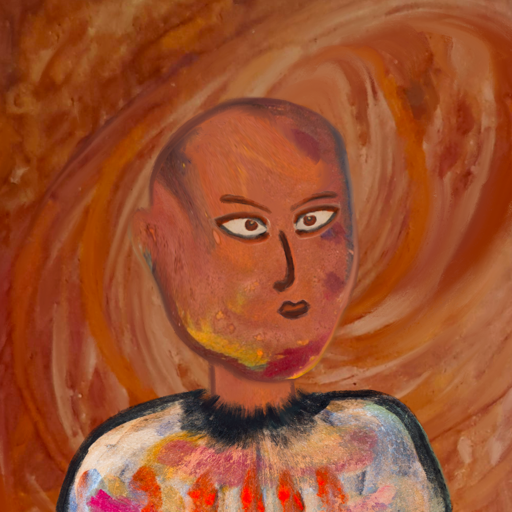
Background: Pious_Lady, Head And Neck Side: Mother_And_Son_Son, Face Side: Roy_Bahadur, Bust: Childish, Hair Side: Blank, Head Accessory: Blank, Second Necklace: Blank, Necklace: Blank, Baby: Blank